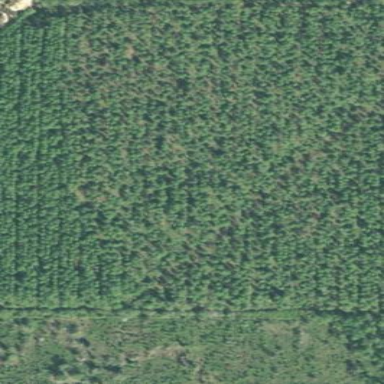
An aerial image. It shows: Forest dominated by needle-leaved trees.